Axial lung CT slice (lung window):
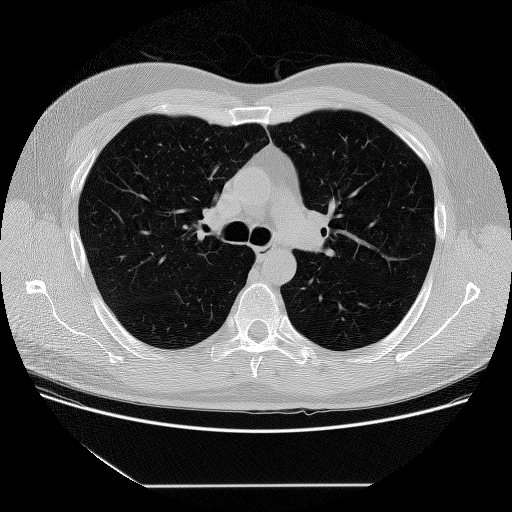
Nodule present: no